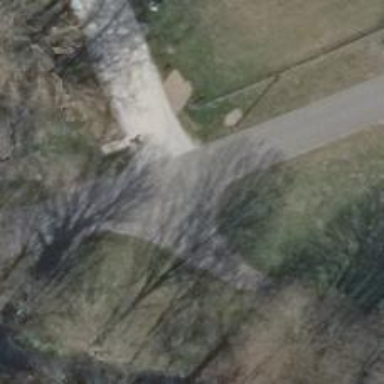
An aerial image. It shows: Unclassified paved road.